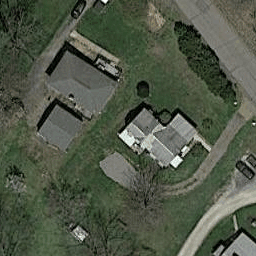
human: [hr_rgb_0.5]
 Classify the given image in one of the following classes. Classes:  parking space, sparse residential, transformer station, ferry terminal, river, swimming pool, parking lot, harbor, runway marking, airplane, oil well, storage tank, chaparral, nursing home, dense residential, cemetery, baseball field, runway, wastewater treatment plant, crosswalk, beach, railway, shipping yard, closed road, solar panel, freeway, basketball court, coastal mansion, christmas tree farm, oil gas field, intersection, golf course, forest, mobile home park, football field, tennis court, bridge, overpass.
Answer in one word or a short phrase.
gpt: sparse residential